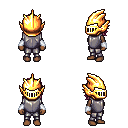
a pixel art fantasy rpg character, female body template, human, dark skin, steel chest armor, metal pants, white blonde long bangs hairstyle, gold helm, white cloth bracers, four views (front, back, left, right), 2x2 character sprite sheet, small pixel art, hard edges, no anti-aliasing